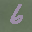
Label: 6